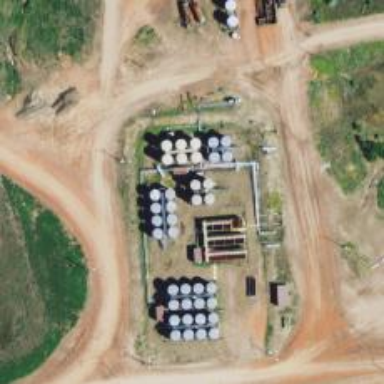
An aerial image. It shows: Storage tank with man-made structure.